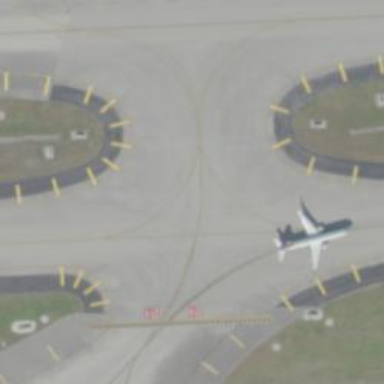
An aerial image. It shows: Image of taxiway at airport.